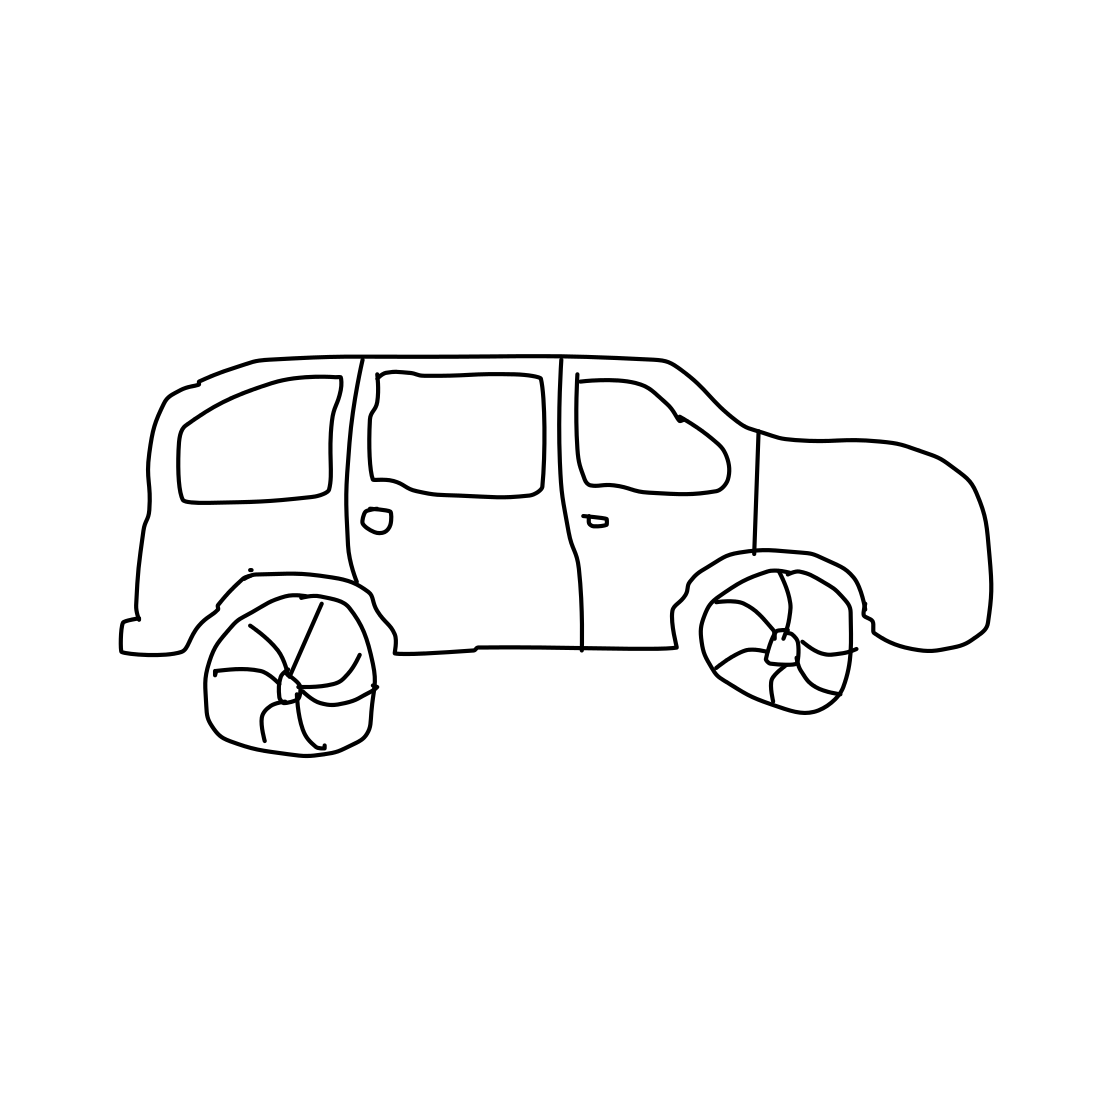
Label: suv